Question: I have 60 values in a cell matrix from a .csv file which are stored in column 15 from rows 38556-38616
I want to copy that range of values to a regular numerical 60x1 matrix in a variable 'Value'
Here is what I tried:
'''
Values(60,1) = data2{38556:38616,15};
'''
It only copies 1 value from data2 and the rest of values from rows 1-59 are 0. How can I copy
those values to 'Value' in the same order they are in the file? 'data2' is the cell matrix storing .csv file values.
Image of 'data2':

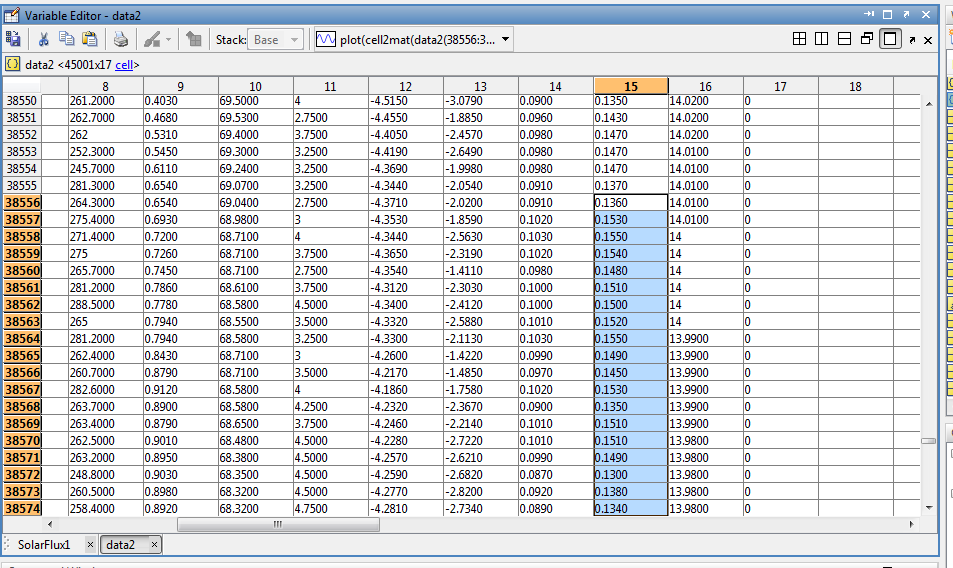
Answer: Either
'''
Values(1:61,1) = cell2mat(data2(38556:38616,15));
'''
or just
'''
Values = [data2{38556:38616,15}]';
'''
The problem was that you tried to store 61 values into just one matrix element.